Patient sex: M
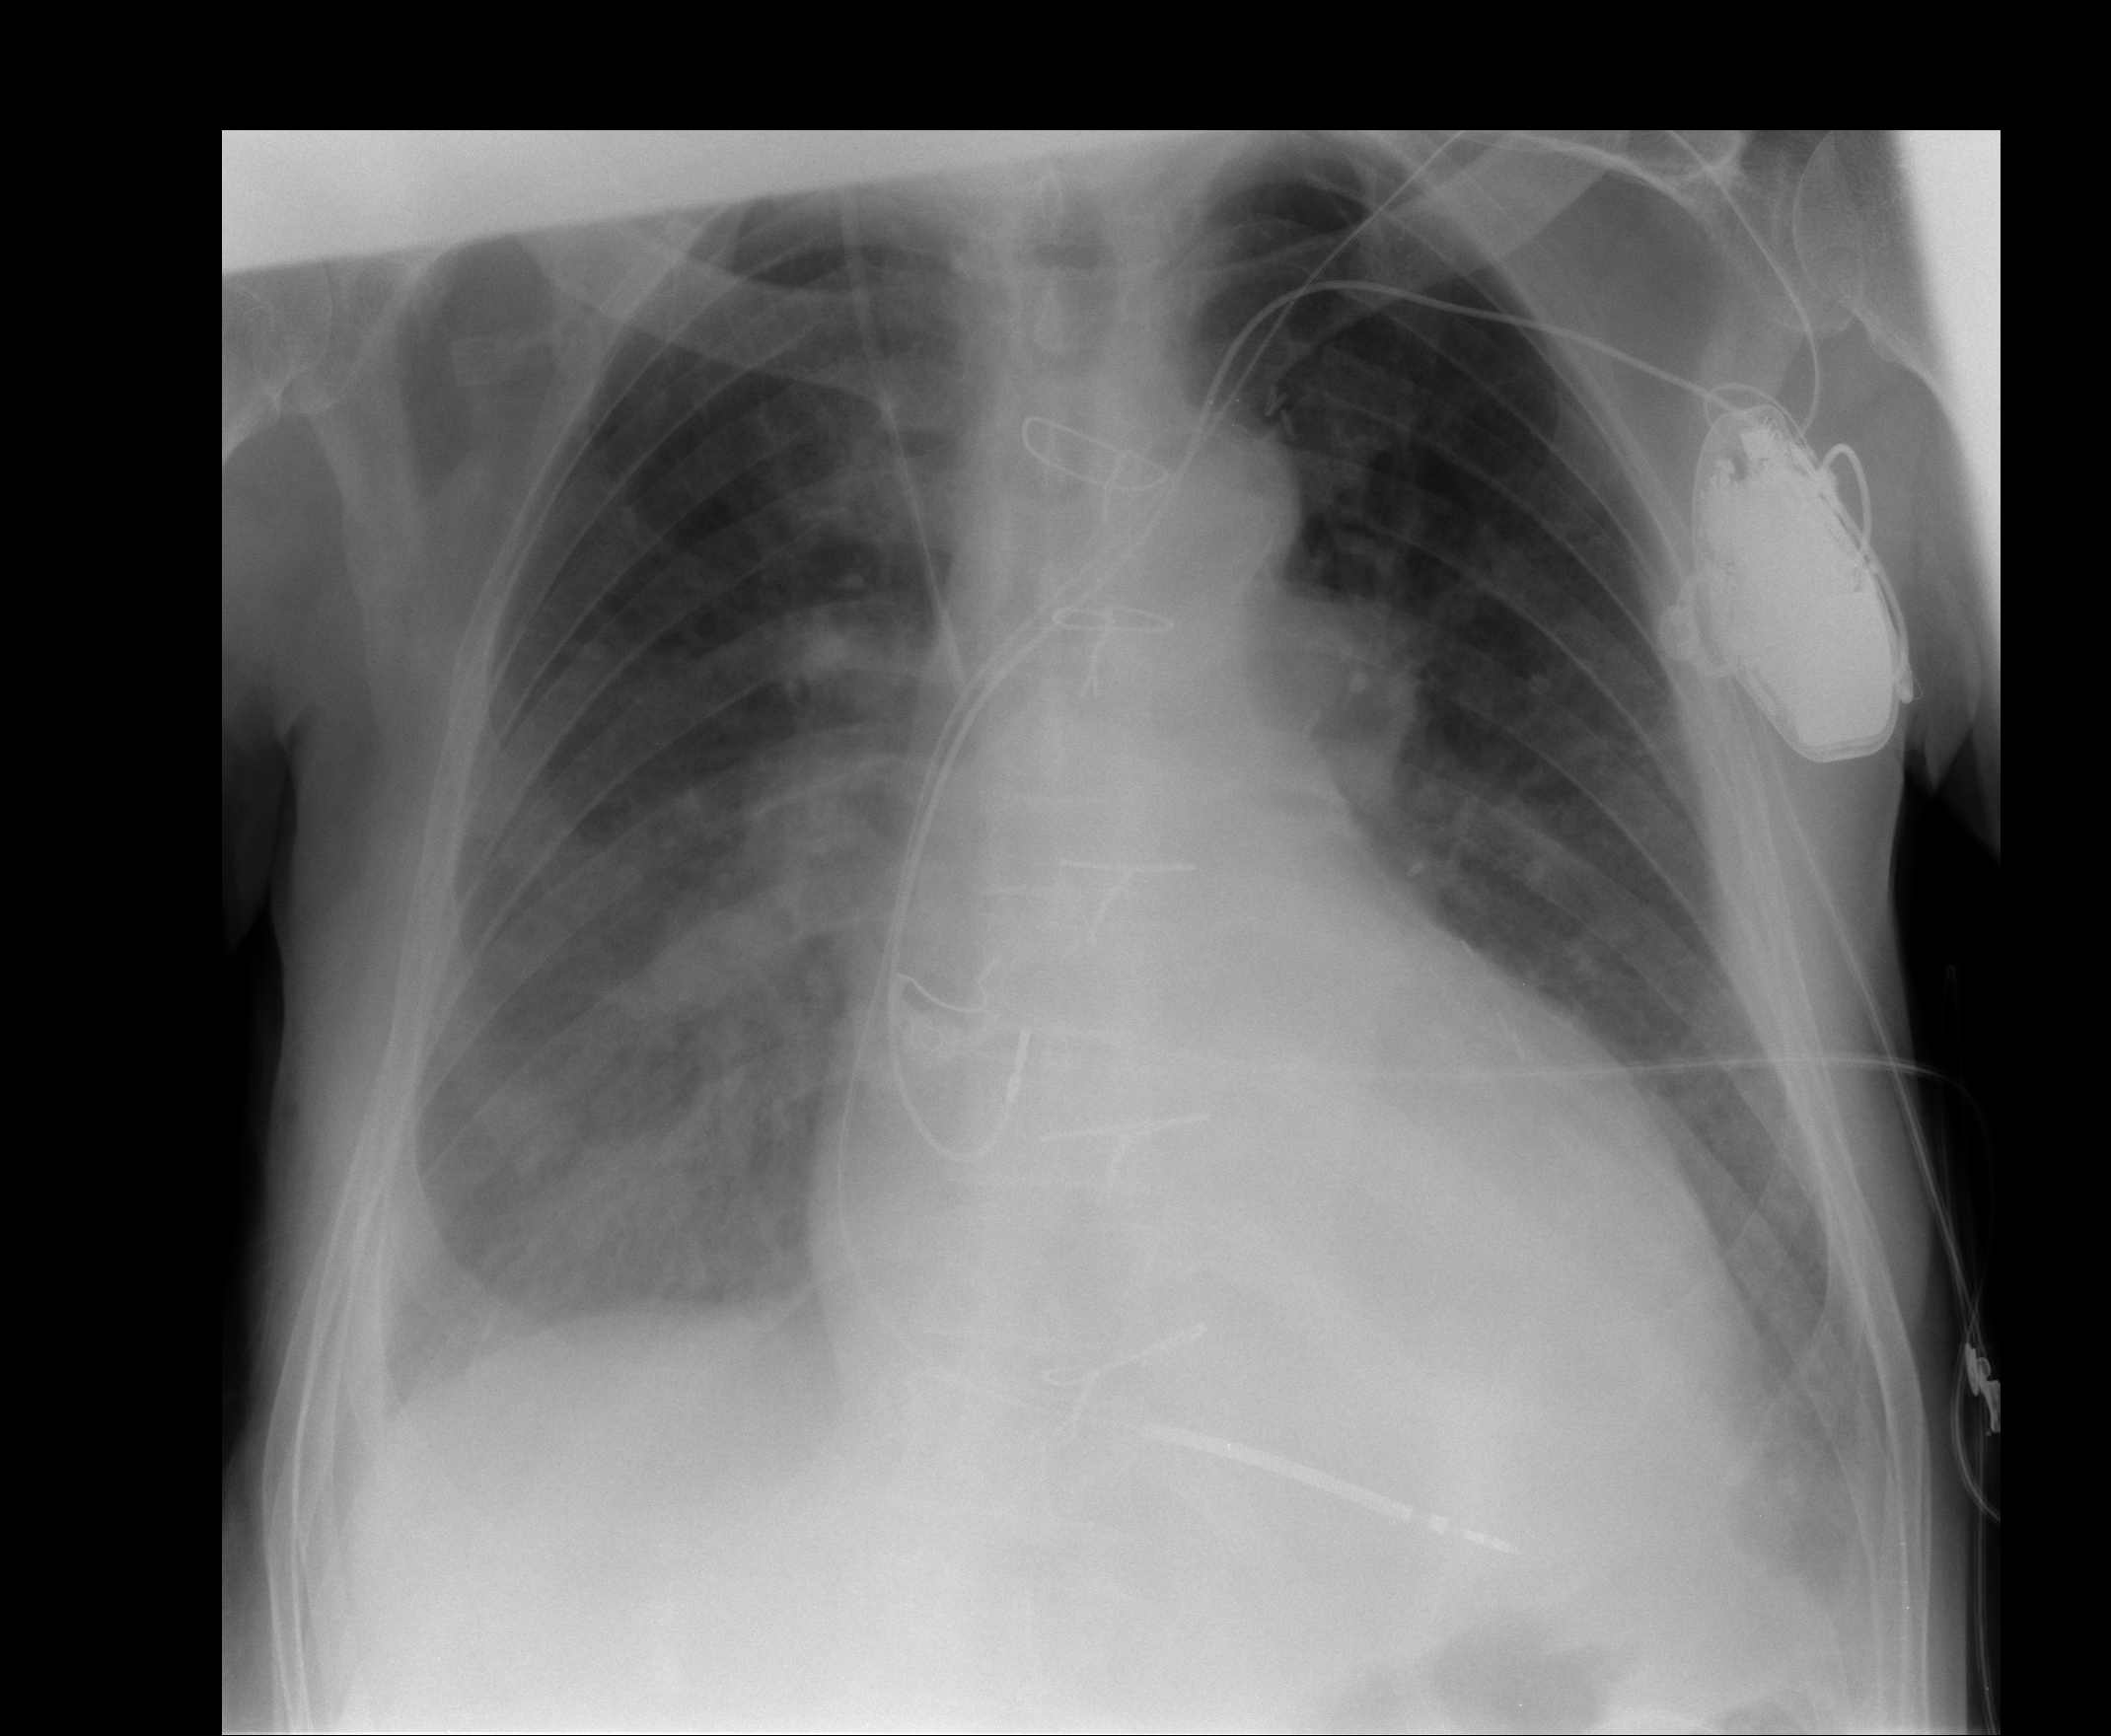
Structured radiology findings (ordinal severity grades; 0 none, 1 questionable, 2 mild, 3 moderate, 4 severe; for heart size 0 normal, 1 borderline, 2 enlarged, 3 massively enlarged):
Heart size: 2
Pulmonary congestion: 2
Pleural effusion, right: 2
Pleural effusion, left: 1
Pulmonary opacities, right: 1
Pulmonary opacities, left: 0
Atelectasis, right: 2
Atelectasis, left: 2